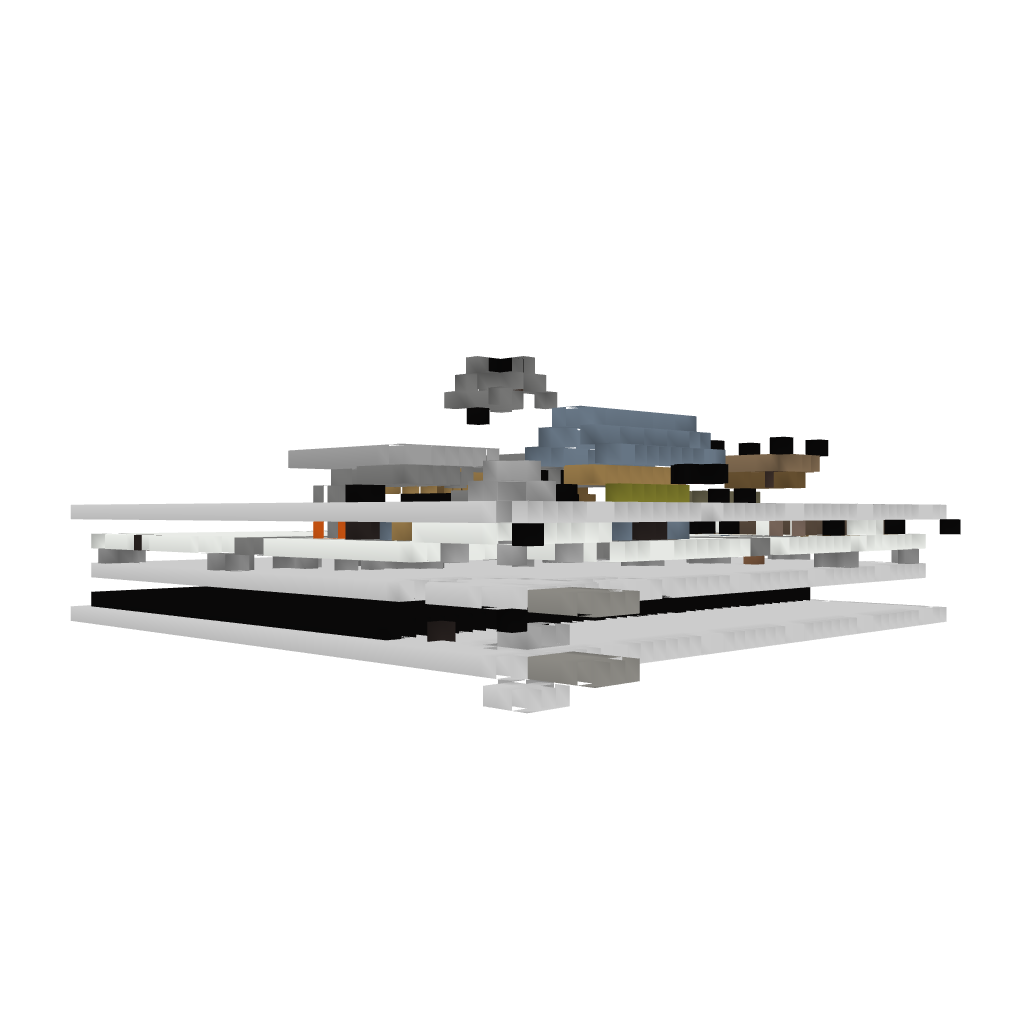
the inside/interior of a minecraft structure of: Floating city